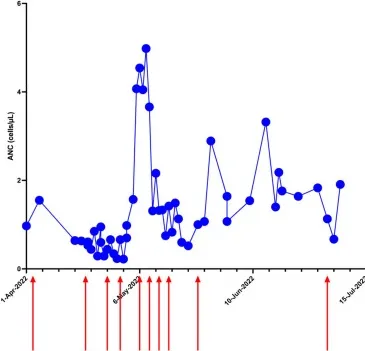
Current. Hospitalization with increasing doses of GCSF.
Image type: pathology (giemsa)